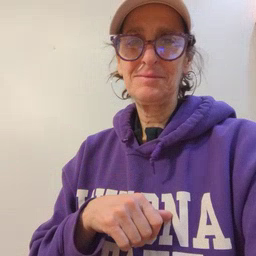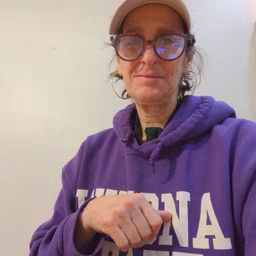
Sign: any